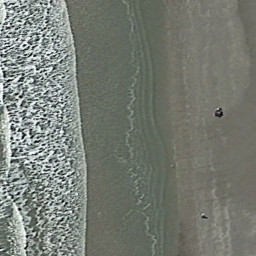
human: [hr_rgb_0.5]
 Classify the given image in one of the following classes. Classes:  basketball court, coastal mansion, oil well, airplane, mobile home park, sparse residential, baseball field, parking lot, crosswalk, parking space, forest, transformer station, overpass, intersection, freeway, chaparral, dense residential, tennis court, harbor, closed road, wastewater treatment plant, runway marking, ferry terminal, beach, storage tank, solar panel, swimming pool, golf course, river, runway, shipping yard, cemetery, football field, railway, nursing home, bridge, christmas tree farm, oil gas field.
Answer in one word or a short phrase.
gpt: beach